Question: I am writing custom keyboard. When I add my keyboard in setting, I saw like this. It show english.
Is it possible to change "English" as other? Is it in plist ? Or where can I change?

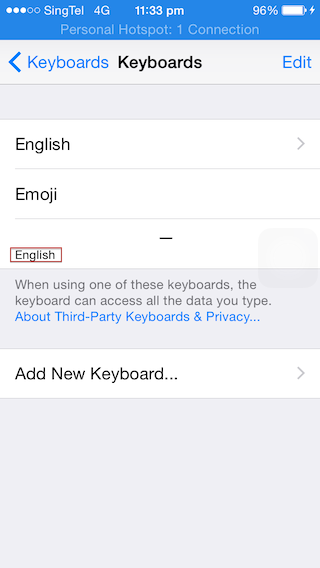
Answer: Yes, actually this setting is hidden in 'info.plist' of the extension, not the one of the container, under NSExtension -> NSExtensionAttributes.
For changing that, right click on 'info.plist' and select 'Open as source code'. and then find 'PrimaryLanguage'
This string value, en-US (English for the US) by default, expresses the primary language for your keyboard using the pattern '<language>-<REGION>'. You can find a list of strings corresponding to languages and regions at <URL>.
Just change it to your custom language and voila! :)